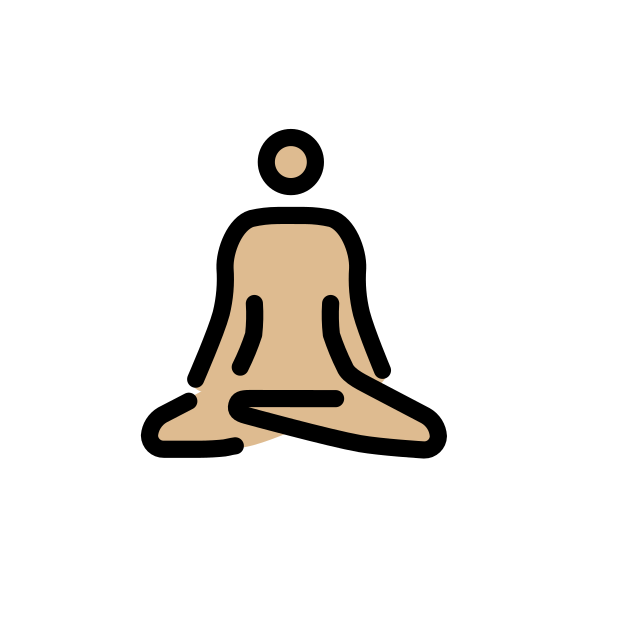
man in lotus position: medium-light skin tone